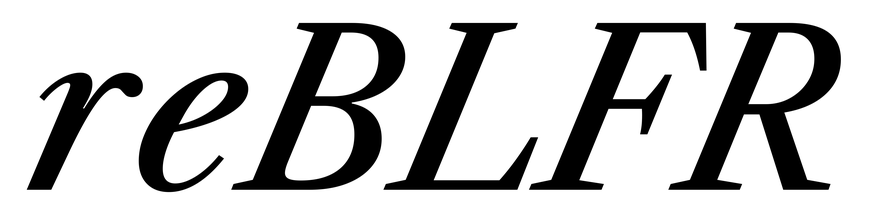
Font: LibreCaslonText-Italic_Medium_Italic